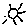
Label: sun